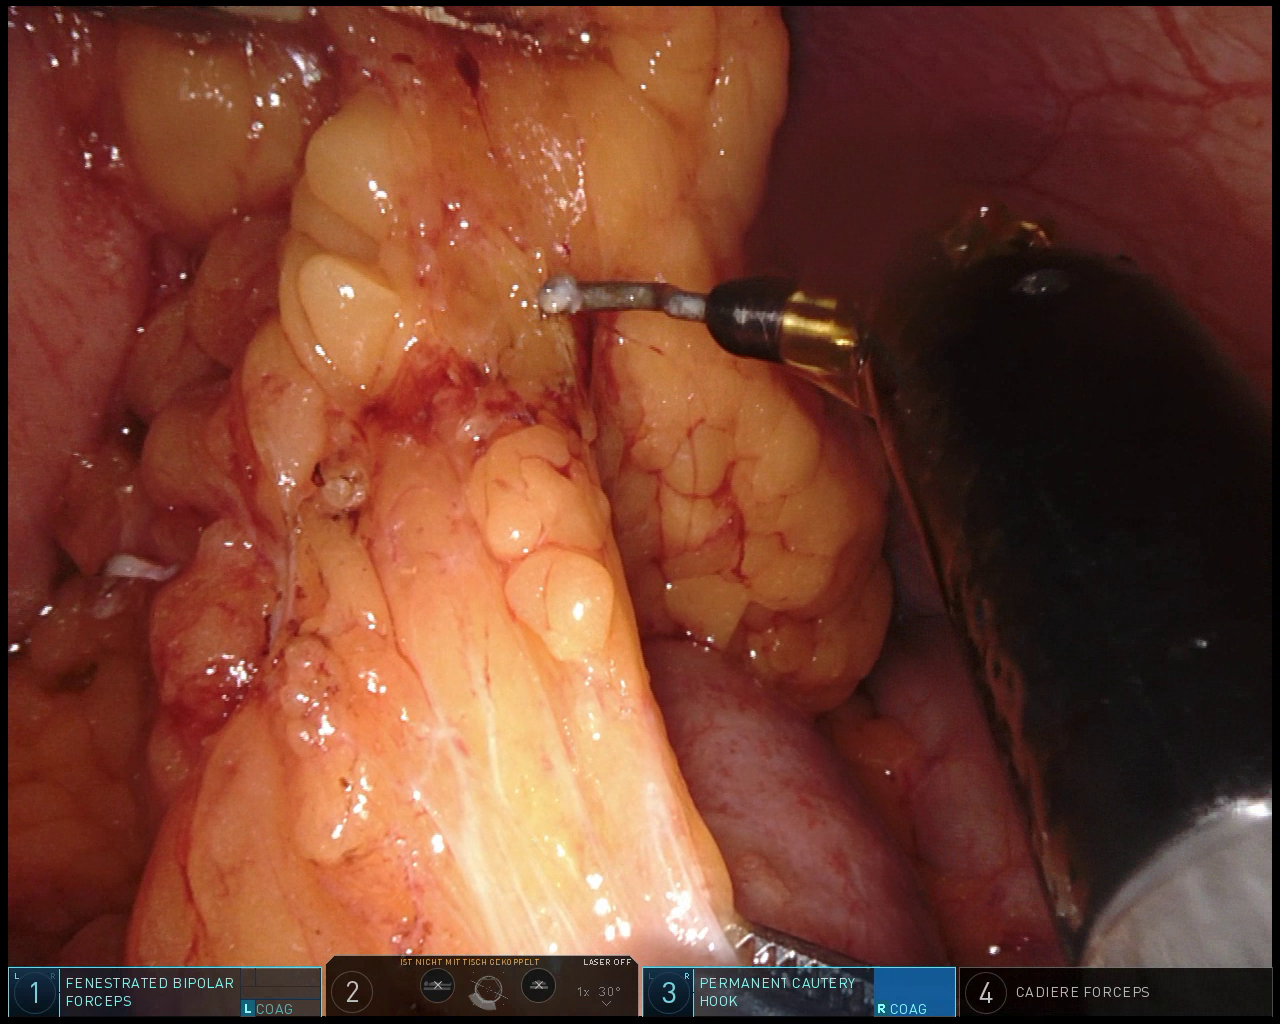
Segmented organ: abdominal_wall
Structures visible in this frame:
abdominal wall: yes
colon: yes
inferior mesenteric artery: no
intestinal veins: no
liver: no
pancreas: no
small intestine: no
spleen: no
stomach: yes
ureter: no
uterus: no
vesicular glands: no